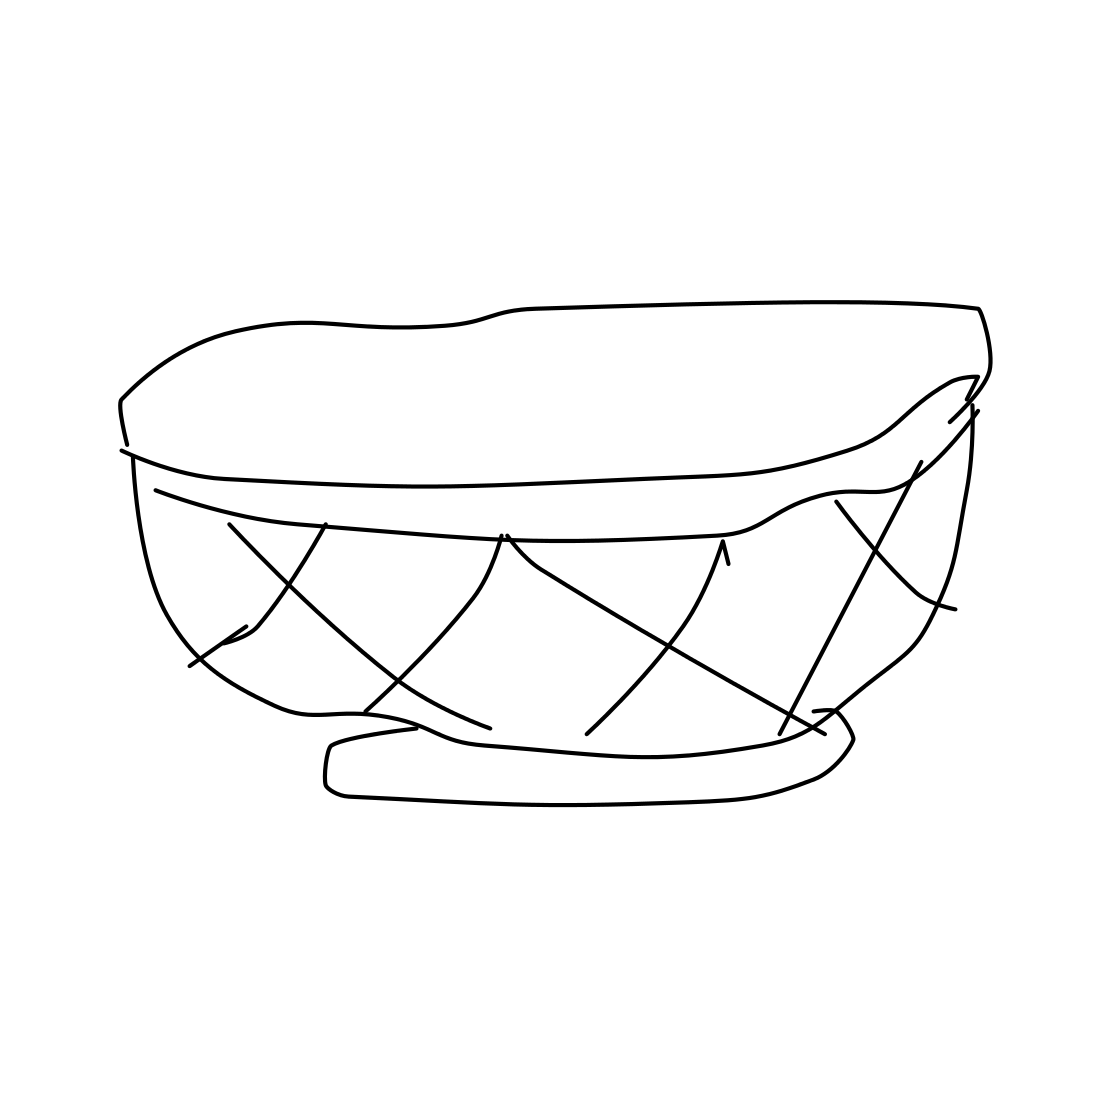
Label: basket